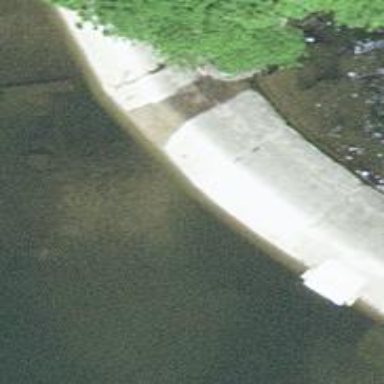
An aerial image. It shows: Weir in waterway.